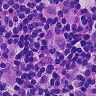
Metastatic tissue present: no